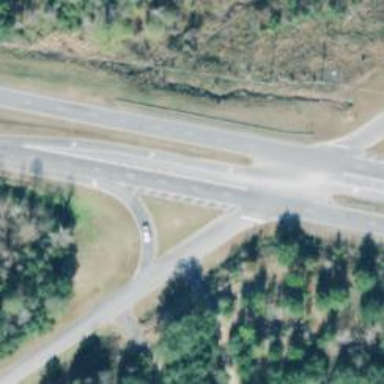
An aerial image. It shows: Trunk link highway.